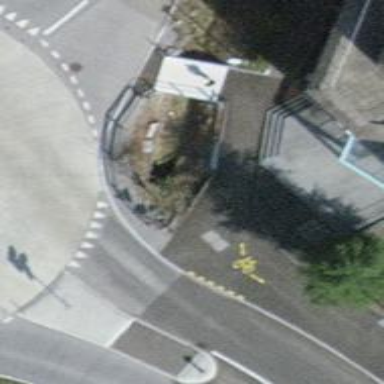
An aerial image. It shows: Sidewalk.